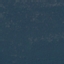
Label: Forest